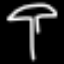
Label: mushroom